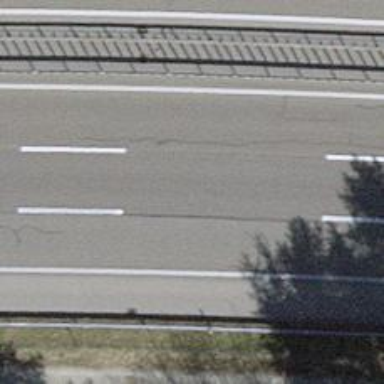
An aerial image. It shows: Asphalt motorway.